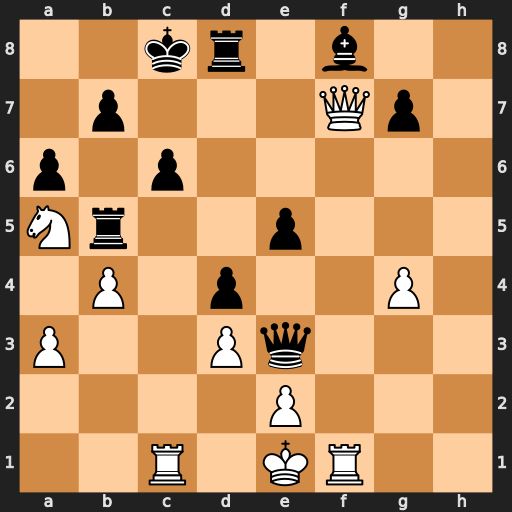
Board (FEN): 2kr1b2/1p3Qp1/p1p5/Nr2p3/1P1p2P1/P2Pq3/4P3/2R1KR2
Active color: w
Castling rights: -
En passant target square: -
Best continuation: Rxc6+ bxc6 Qe6+ Kb8 Nxc6+